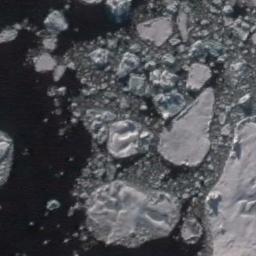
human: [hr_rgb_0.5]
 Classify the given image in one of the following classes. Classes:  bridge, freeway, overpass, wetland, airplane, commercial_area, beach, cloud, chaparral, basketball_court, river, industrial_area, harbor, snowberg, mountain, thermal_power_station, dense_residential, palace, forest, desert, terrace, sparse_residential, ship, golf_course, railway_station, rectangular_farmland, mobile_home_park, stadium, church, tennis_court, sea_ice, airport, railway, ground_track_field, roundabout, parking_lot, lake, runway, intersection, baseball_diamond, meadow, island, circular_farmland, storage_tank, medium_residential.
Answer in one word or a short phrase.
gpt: sea_ice